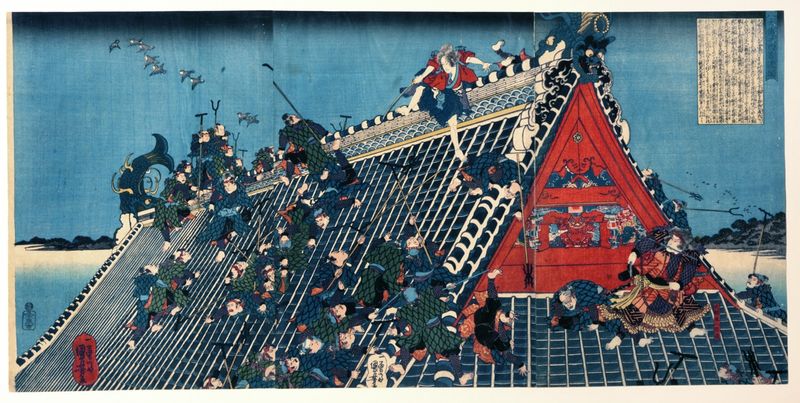
Titel: Aus dem Hakkenden: Kampf auf dem Horyukaku
Künstler: Utagawa Kuniyoshi
Standort: Hamburg
Institution: Museum für Kunst und Gewerbe Hamburg
Schlagwörter: blau, himmel, kampf, männer, szene, dach, rot, vögel, holzschnitt, japan, schrift, figuren, japanisch, buch, asien, druck, druckgraphik, druckgrafik, literatur, asiatisch, menschenmenge, götter, krieger, tempel, zeit, farbholzschnitt, hausdach, aien, samurei, edo, reperatur, reproduktionen, druckerzeugnisse, kämüfer, heiligtümer, erzählung, nans, satomi, hakkenden